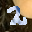
Label: 2